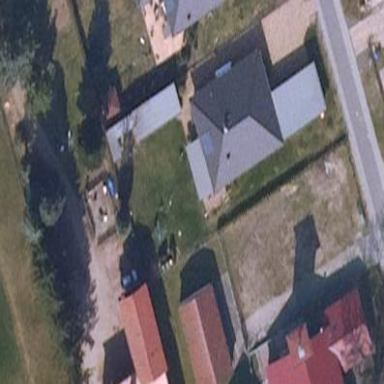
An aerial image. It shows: Simple and straightforward house.